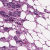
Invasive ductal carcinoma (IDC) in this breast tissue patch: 1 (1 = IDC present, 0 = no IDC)